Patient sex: F
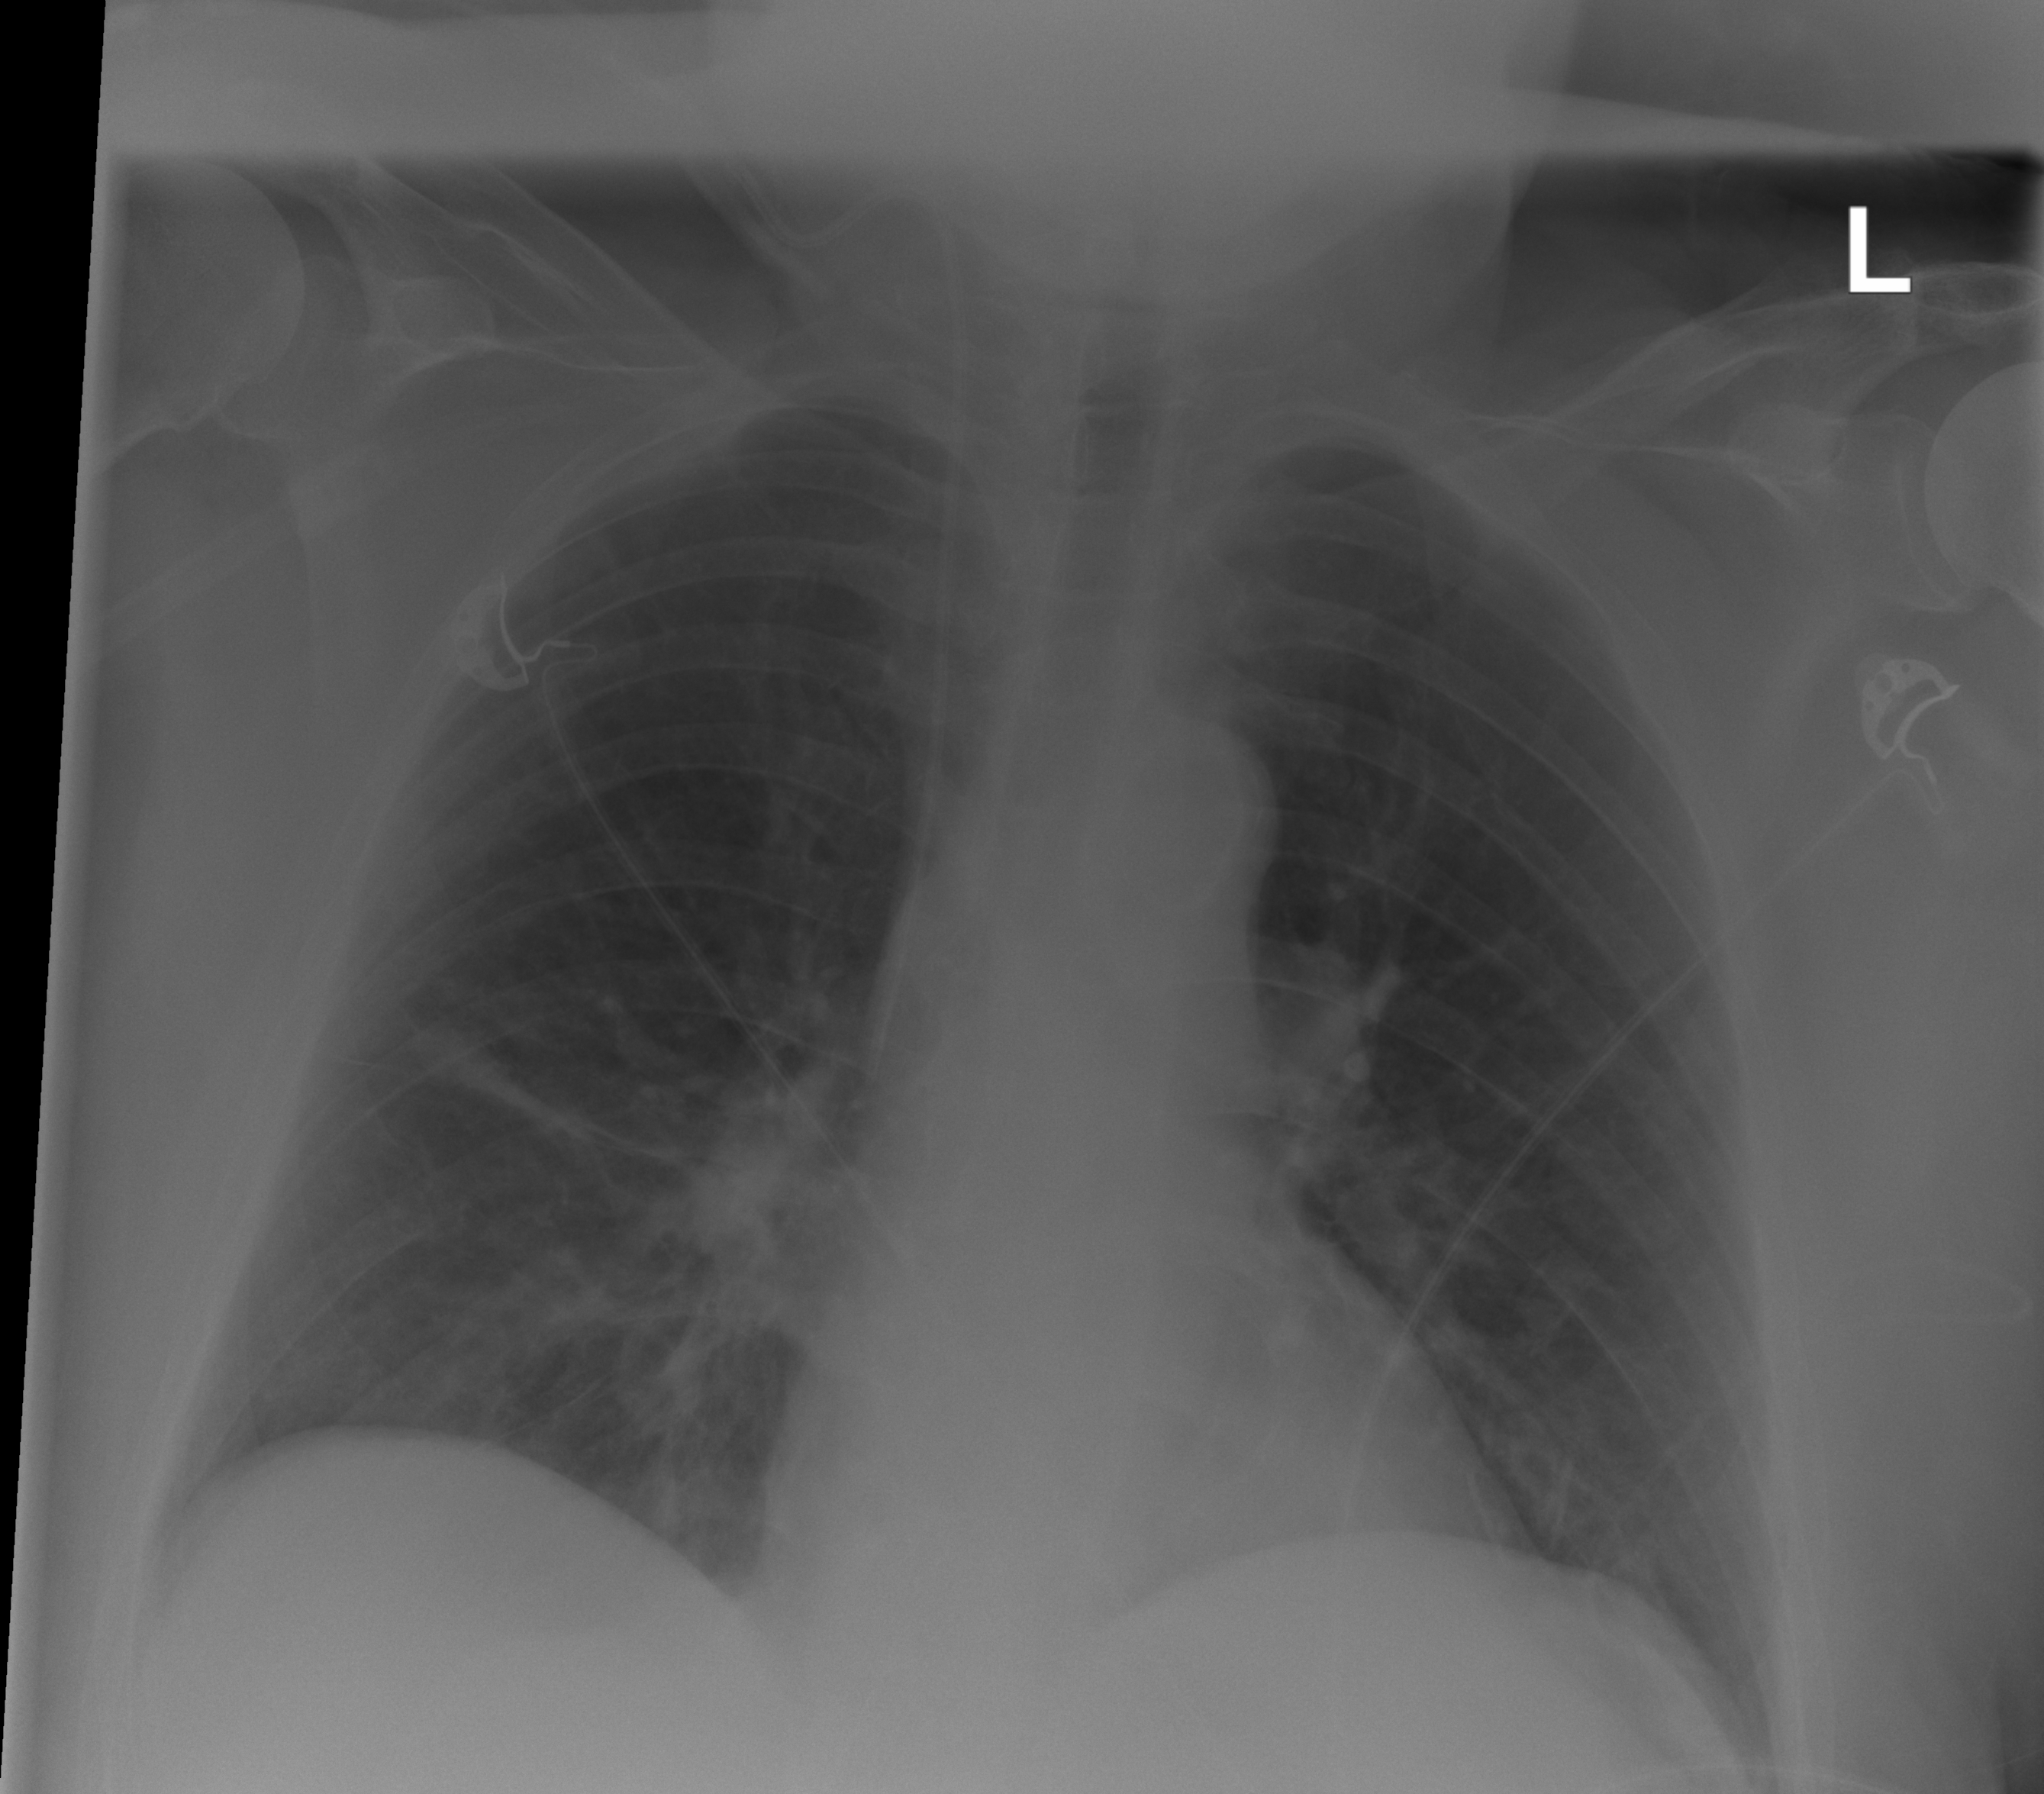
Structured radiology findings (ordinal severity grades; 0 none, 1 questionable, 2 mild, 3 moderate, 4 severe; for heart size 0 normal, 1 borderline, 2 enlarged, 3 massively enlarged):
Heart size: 0
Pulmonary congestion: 0
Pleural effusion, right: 0
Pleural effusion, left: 0
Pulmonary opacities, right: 1
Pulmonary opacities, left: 0
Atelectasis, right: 2
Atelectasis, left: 0